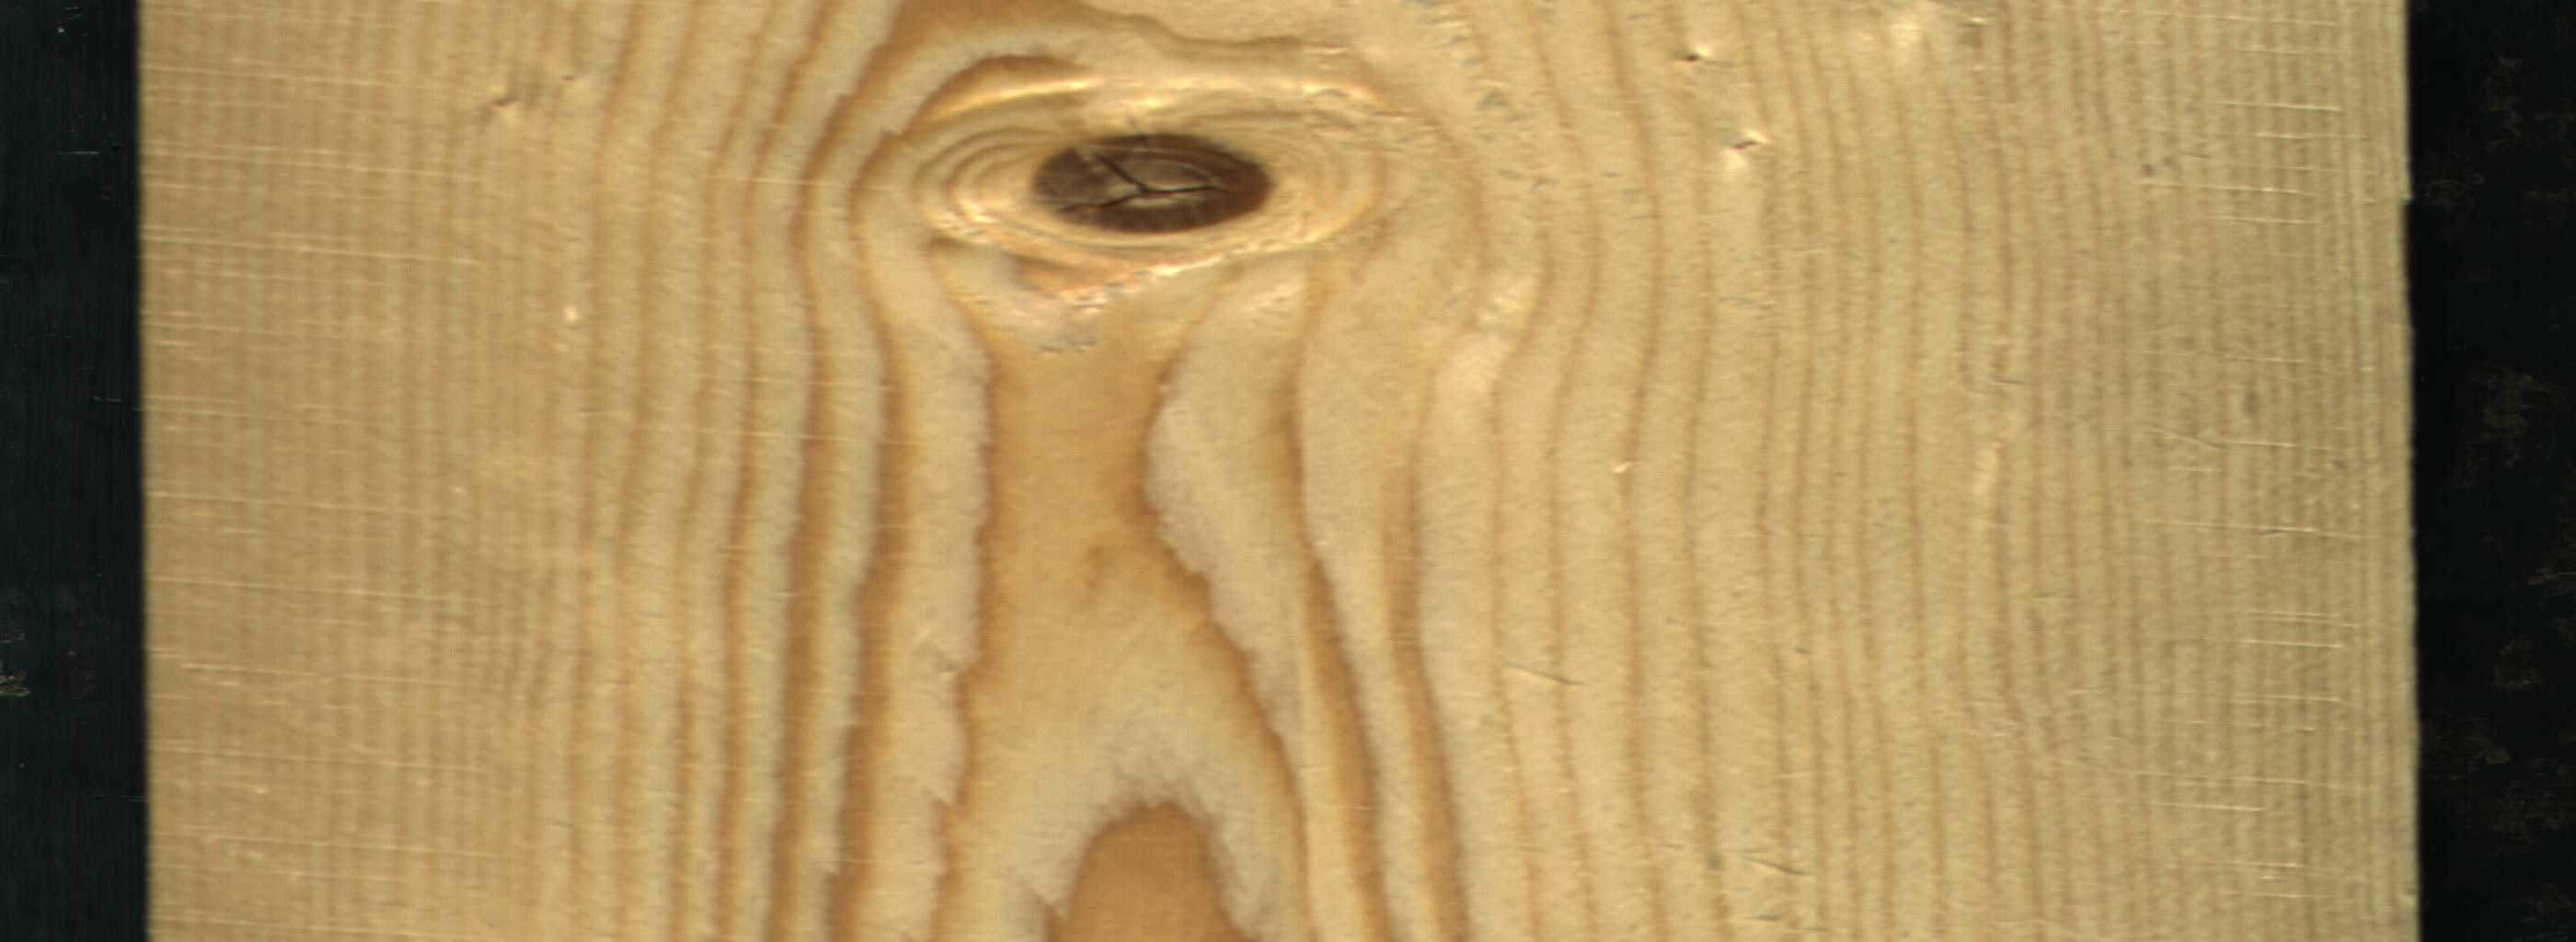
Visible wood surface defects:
Dead_Knot